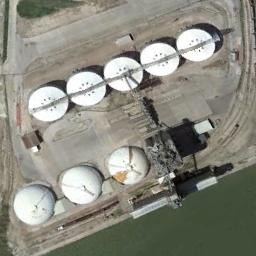
Label: storage tanks